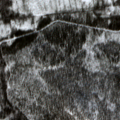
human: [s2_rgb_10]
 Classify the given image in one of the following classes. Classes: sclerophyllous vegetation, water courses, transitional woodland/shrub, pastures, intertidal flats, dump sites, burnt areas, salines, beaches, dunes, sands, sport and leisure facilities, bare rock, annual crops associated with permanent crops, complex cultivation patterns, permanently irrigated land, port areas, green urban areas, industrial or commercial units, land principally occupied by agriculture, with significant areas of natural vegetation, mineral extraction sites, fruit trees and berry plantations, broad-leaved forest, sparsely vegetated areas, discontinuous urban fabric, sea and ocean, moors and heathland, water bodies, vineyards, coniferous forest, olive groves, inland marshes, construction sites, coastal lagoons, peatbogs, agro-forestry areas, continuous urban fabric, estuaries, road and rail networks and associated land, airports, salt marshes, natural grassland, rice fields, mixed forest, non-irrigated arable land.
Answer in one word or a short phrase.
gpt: coniferous forest, mixed forest, transitional woodland/shrub